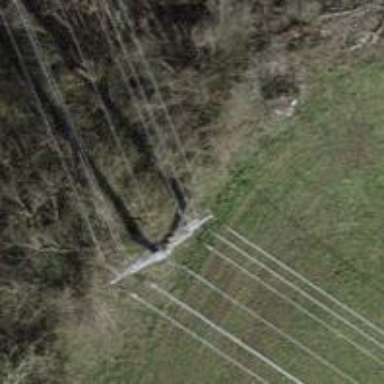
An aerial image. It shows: Power pole.